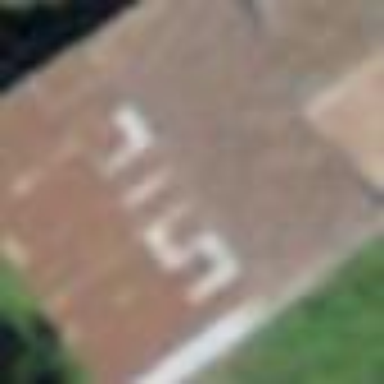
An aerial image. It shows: Part of building.